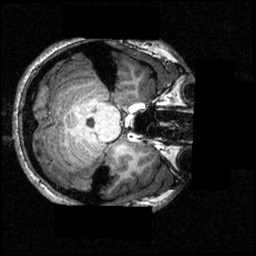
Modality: T1w
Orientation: axial
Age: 18
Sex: male
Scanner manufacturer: siemens
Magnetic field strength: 3.951 T
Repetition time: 1.5 s
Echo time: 0.00335 s